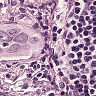
Metastatic tissue present: yes